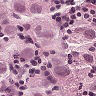
Metastatic tissue present: yes